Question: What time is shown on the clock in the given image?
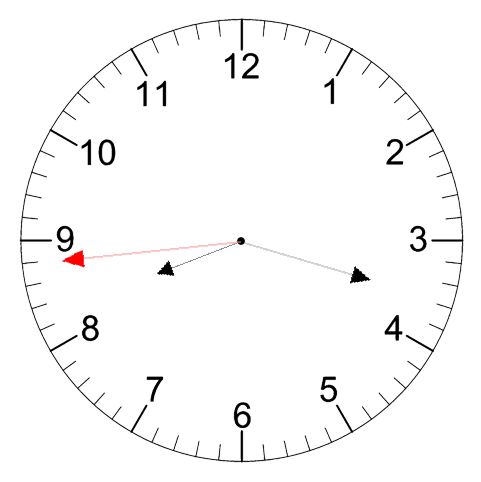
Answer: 08:17:44